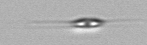
Label: Cylindrotheca